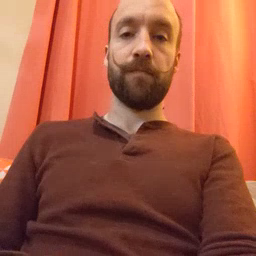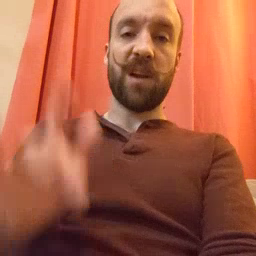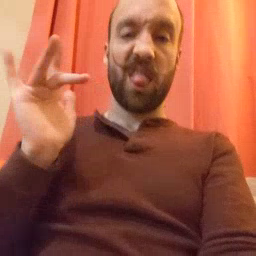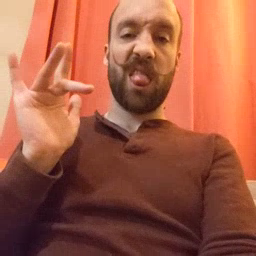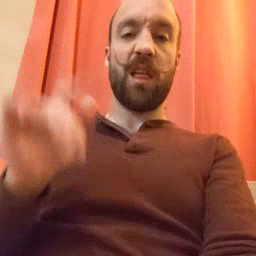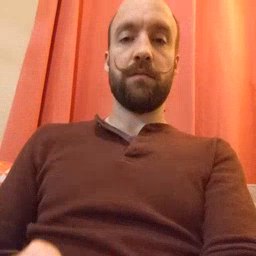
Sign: yucky